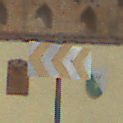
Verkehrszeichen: RichtungstafelnInKurvenGrossRechts
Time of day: Midday
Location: Outdoor (Suburban)
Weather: PartlyCloudy
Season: NotSpecified
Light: Natural